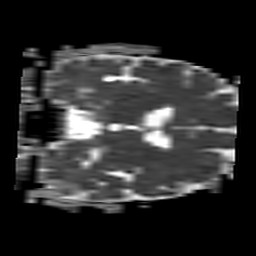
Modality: ADC
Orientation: coronal
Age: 46
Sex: female
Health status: ill
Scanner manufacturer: philips
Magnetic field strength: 3 T
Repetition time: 3.8 s
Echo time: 0.09 s